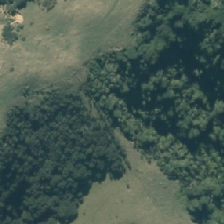
Land cover: indigenous_forest